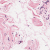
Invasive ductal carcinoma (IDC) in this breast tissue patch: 0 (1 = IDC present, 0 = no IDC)